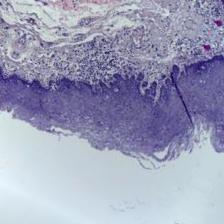
Diagnosis: Normal